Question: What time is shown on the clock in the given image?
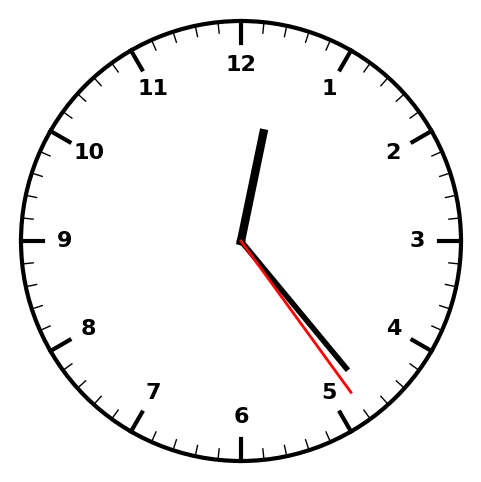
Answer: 12:23:24